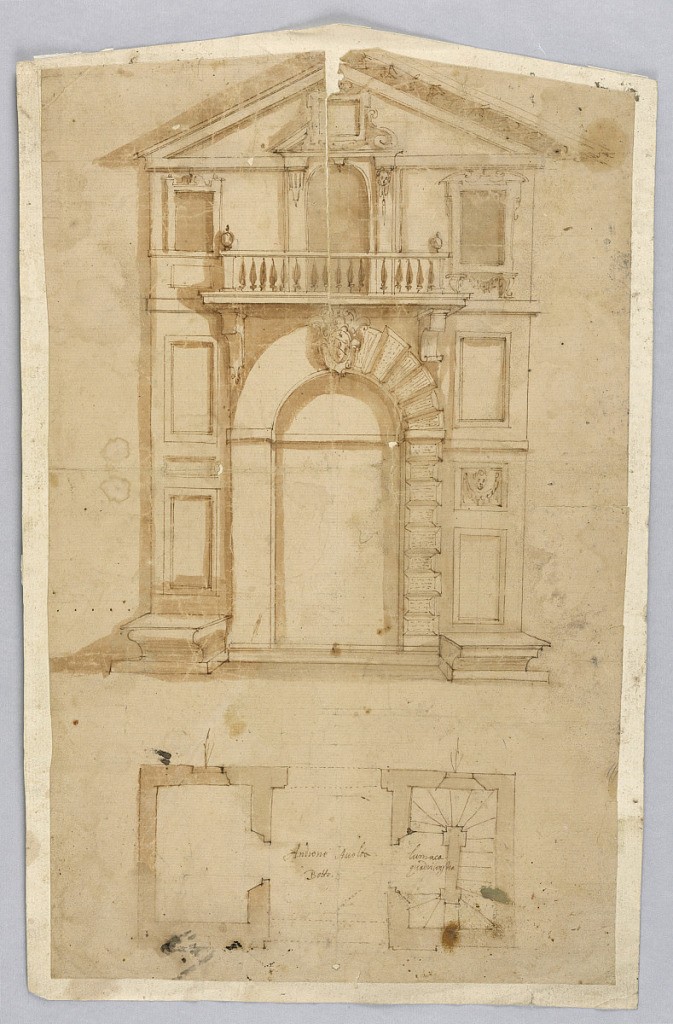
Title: Villa
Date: ca. 1650
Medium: Pen and brown ink with brown wash and traces of graphite Support: light brown laid paper on secondary paper support
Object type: Drawing
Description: Vertical rectangle. A high doorway, with on top a coat of arms and rustic frame at right. For the small walls are suggested, at left, three panels above a bank, at right a similar solution: the decoration of the central panel with a head above a drapery festoon and a moulding. The apartment floor has in the center a balcony and a door and two lateral windows. Above: a surbased pediment with a square window.